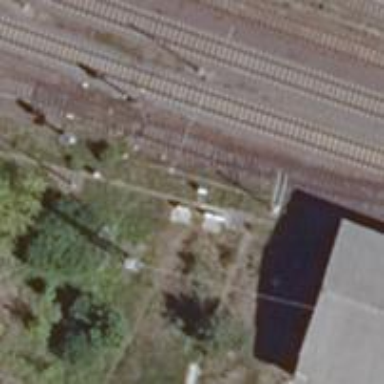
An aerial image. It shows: Railway switch.